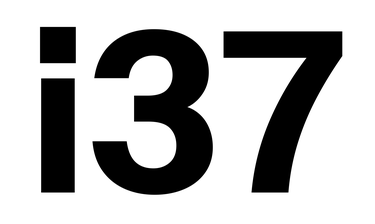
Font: InstrumentSans_Bold